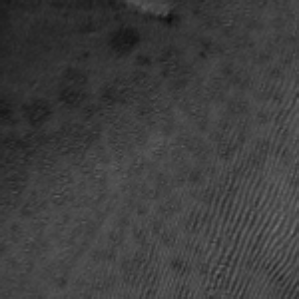
Label: frost